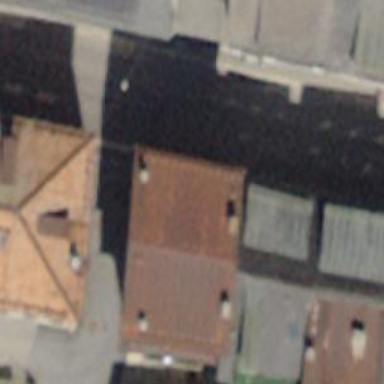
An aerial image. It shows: Restaurant.